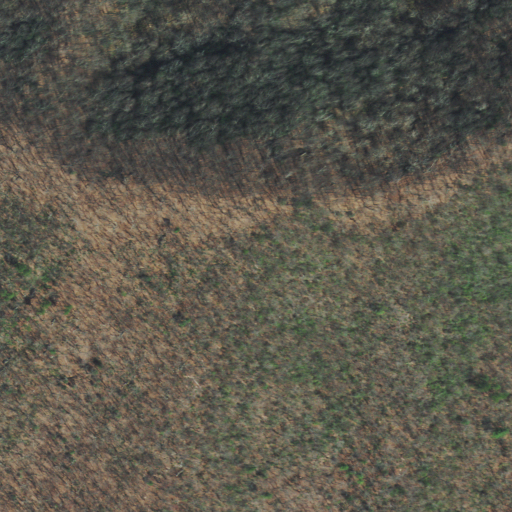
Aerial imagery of mountain in Tennessee named Sugar Mountain containing deciduous forest, mixed forest, and evergreen forest